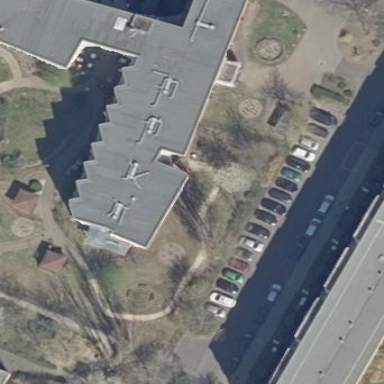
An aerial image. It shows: Street side parking area.